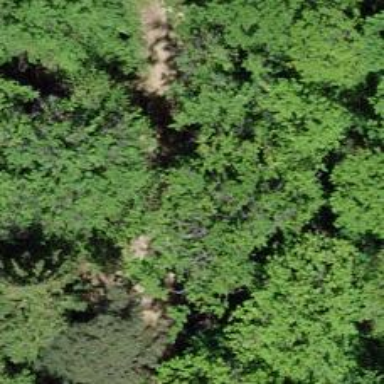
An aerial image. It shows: Unpaved path.